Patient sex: F
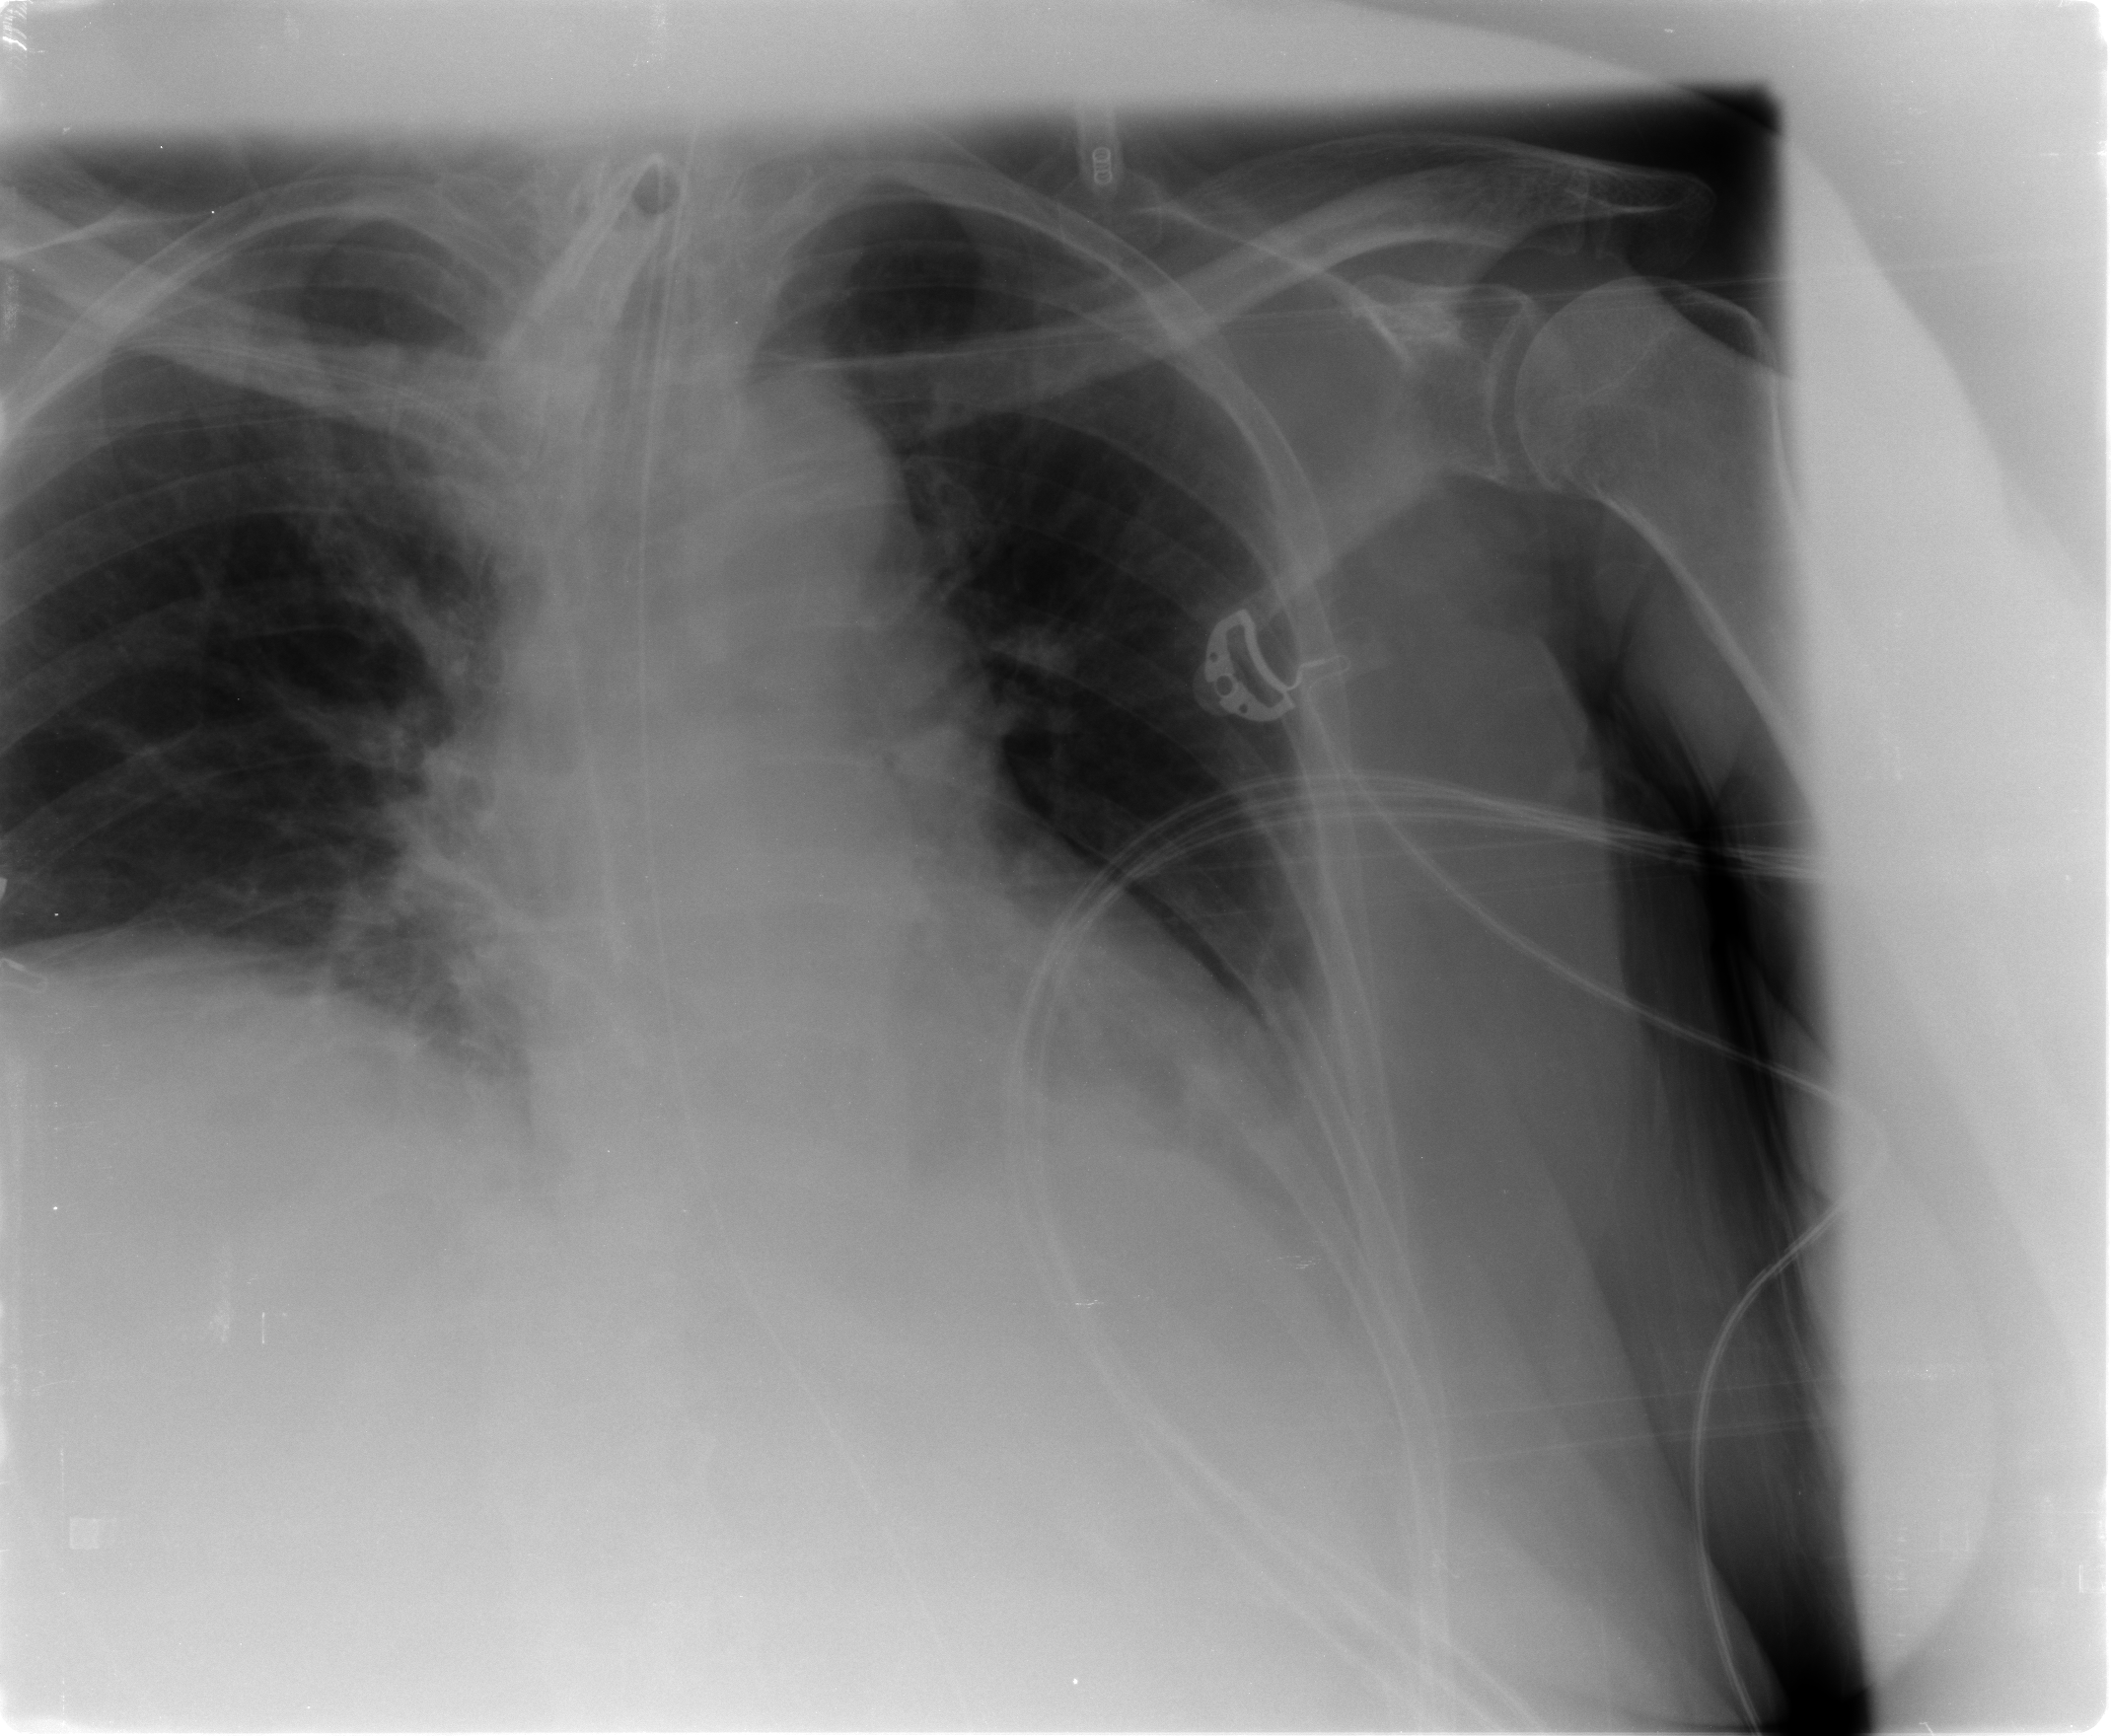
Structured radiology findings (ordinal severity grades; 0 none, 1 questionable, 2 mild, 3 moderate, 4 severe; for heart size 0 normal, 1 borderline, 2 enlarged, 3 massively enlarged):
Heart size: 2
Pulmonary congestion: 1
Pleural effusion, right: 1
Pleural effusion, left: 1
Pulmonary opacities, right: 0
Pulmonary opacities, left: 0
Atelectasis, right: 0
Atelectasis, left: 0